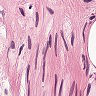
Metastatic tissue present: no